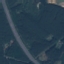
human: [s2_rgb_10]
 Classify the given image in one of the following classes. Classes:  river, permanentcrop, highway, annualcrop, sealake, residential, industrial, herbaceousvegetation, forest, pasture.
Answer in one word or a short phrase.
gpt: Highway